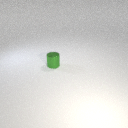
small green metal cylinder